Field crop: tomato
Growth stage: 1
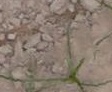
Species: cyperus